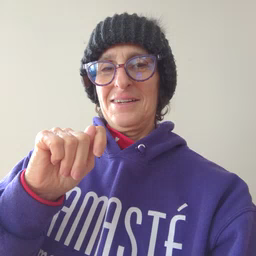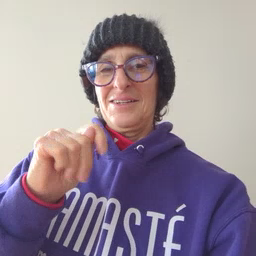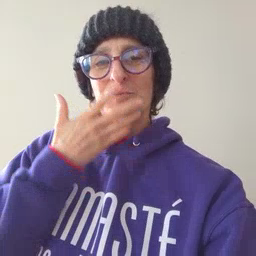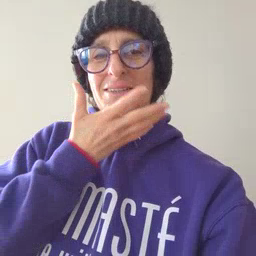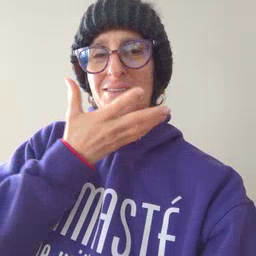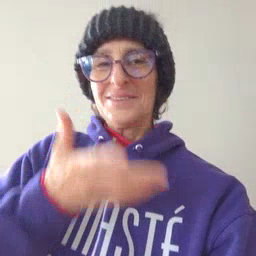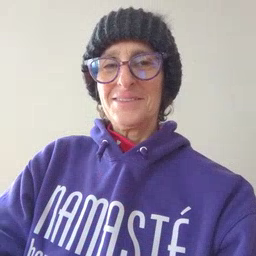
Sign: grass